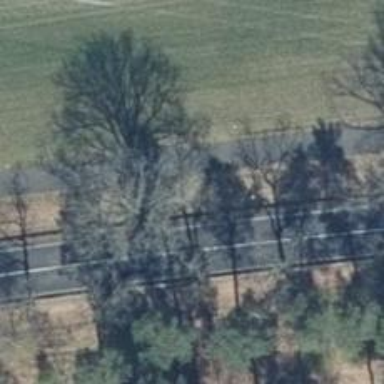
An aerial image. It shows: Row of deciduous broadleaved trees.